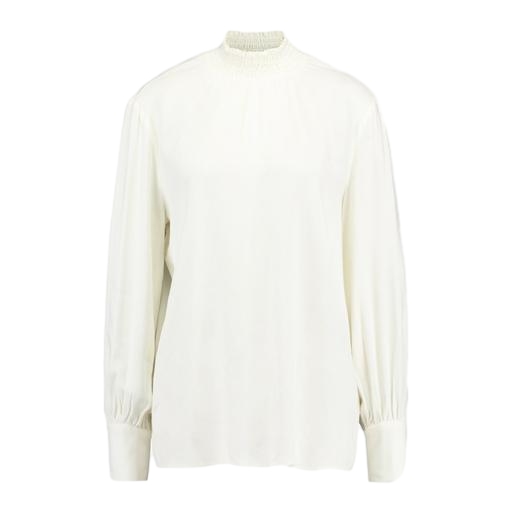
high-neck blouse, high-neck top, white freja high neck blouse, white background